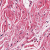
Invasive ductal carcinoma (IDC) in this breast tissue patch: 0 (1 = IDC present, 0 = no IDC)